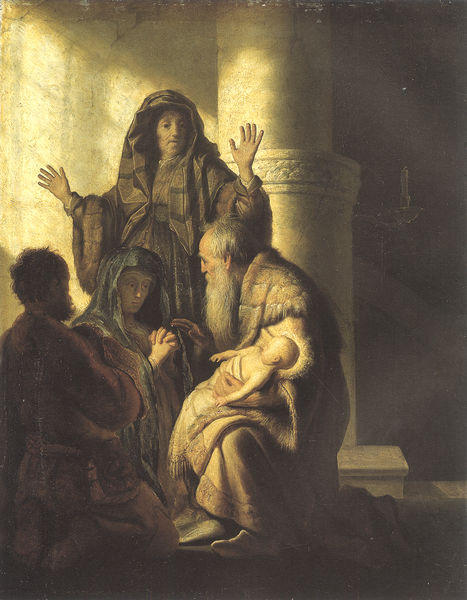
Titel: Simeon im Tempel
Künstler: Harmensz van Rijn Rembrandt
Institution: Hamburg, Kunsthalle
Schlagwörter: gemälde, mann, schatten, gelb, braun, frau, hell, licht, männer, pfeiler, säule, alt, bart, rembrandt, hände, kirche, sonne, gewand, mantel, kind, personen, baby, könig, robe, halle, beten, kleinkind, heiligenschein, nimbus, christus, jesus, andacht, erhoben, segen, segnen, tempel, maria, madonna, prophet, josef, joseph, marienbild, säugling, jesuskind, figurengruppe, morgenland, simeon, erfurcht, hanna